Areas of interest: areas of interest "Huizhou South Line Passenger Terminal"
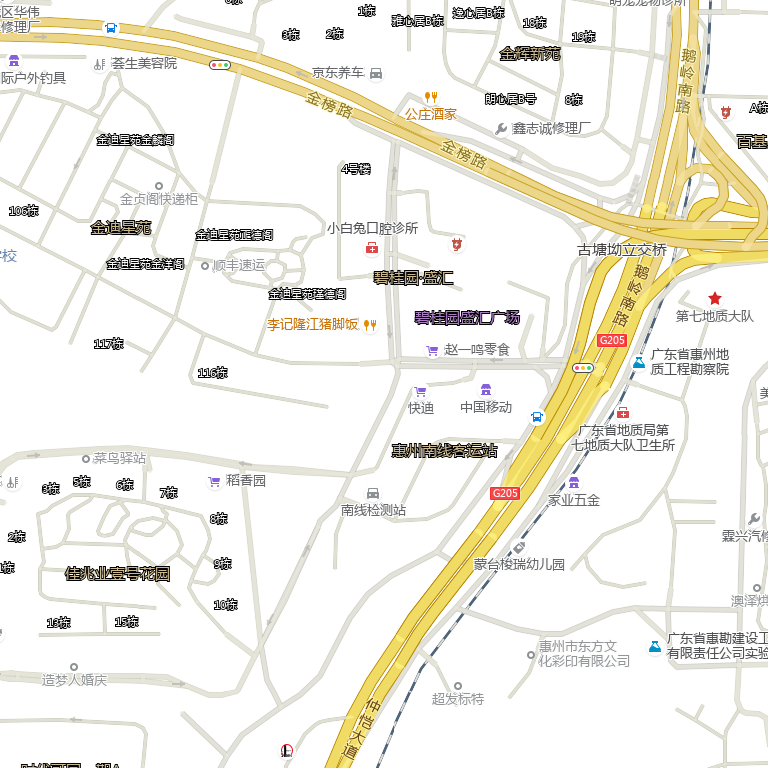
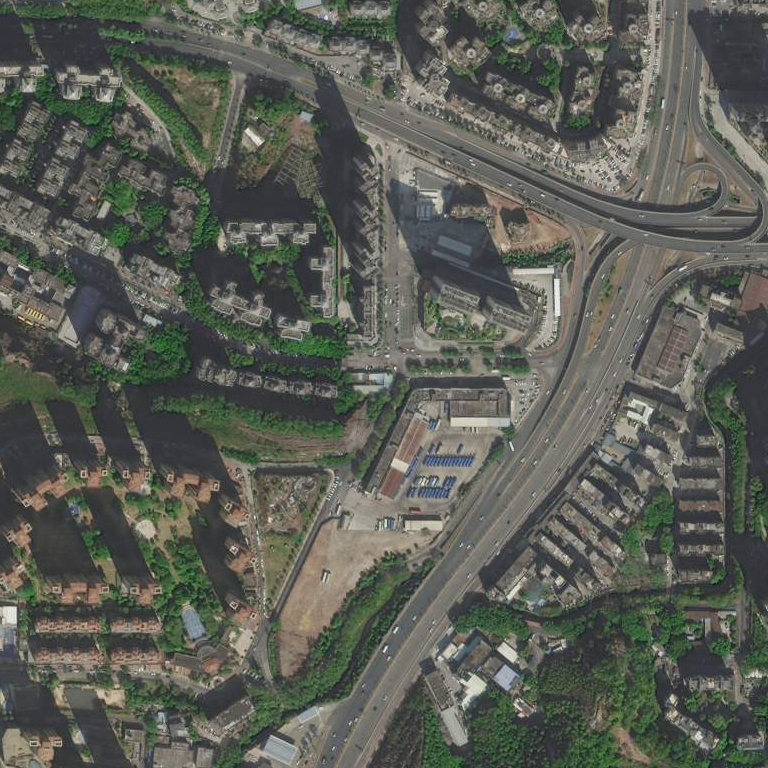